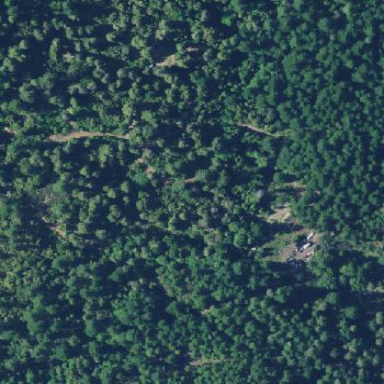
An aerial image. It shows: Forest area.